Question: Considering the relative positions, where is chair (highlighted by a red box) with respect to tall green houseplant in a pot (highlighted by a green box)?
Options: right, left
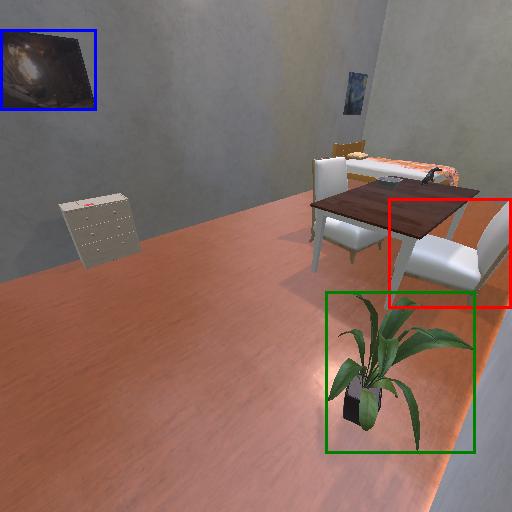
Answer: right